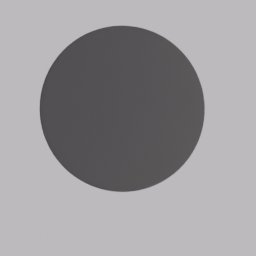
Label: furniture